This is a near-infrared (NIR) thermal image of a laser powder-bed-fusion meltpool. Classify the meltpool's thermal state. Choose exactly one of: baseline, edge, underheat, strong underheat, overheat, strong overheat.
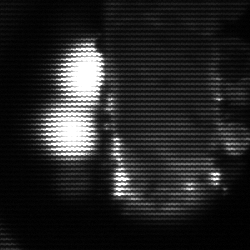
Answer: strong underheat